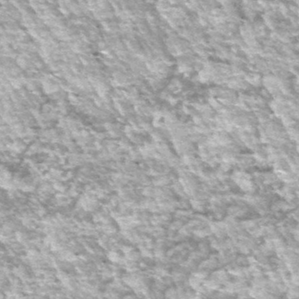
Label: frost